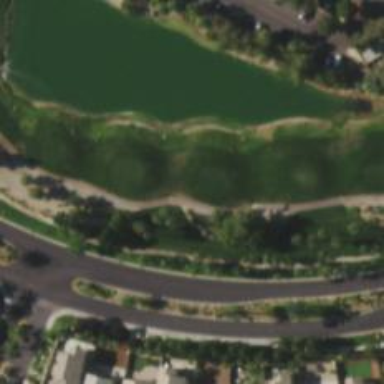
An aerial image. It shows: Rough area on grassy golf course.